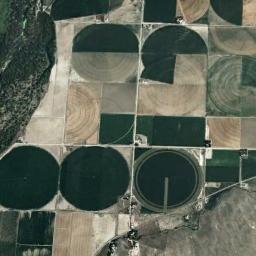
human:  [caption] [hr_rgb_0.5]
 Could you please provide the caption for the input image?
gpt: There are some green circle farmland and square farmland .

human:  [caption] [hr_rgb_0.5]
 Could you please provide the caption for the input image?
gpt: Several neatly arranged green and tan mixed circular farmlands with incomplete gardens and semicircles .

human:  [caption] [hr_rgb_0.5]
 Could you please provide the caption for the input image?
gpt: There are round fields in different areas .

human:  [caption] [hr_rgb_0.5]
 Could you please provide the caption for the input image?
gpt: There are some circular farmlands arranged neatly .

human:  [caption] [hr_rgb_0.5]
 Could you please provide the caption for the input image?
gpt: Several circular farmlands with different colors, Radii and radians are on the ground and some chaparrals beside .